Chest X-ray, PA view. Patient: 56 years old, sex M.
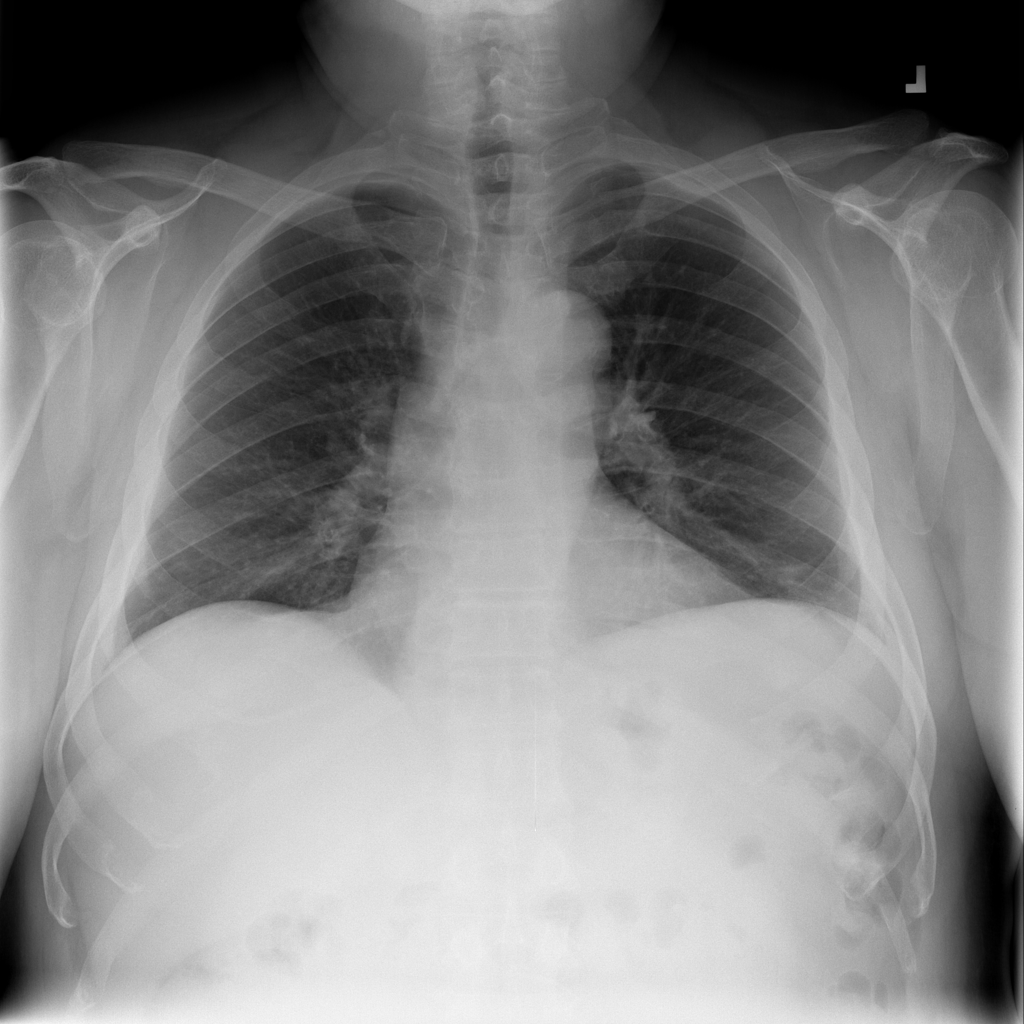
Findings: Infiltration